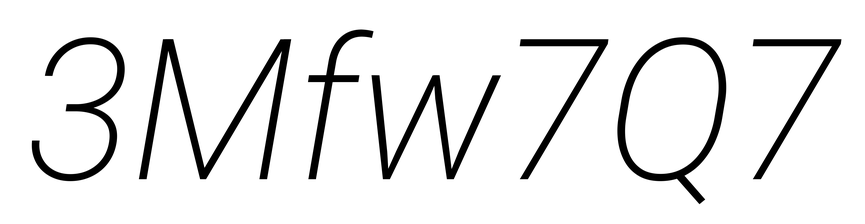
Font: Roboto-Italic_ExtraLight_Italic